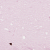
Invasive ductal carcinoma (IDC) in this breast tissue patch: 0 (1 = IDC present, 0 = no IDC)